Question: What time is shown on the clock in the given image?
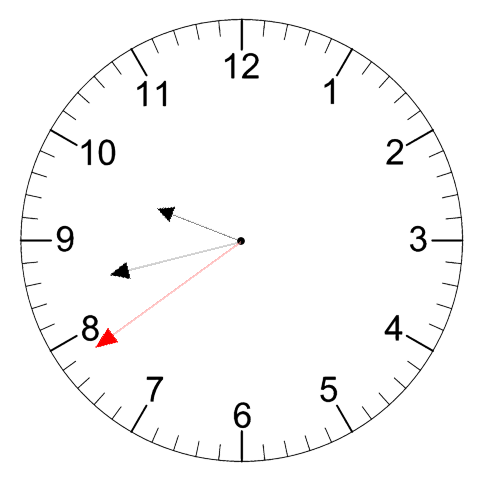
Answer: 09:42:39